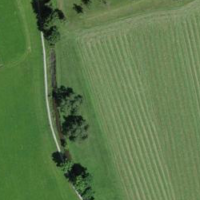
EUNIS habitat code: 52
Species observed at this site:
Filipendula ulmaria